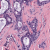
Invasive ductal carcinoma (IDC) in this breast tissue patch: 1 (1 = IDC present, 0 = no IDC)